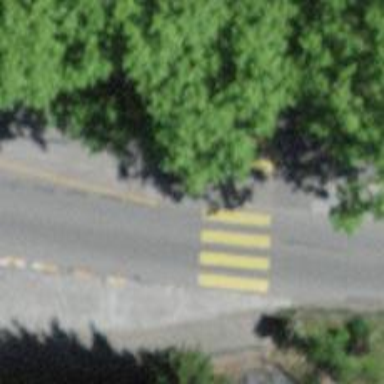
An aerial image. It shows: Marked road crossing with pedestrian island.